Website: walmart
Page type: address-validator
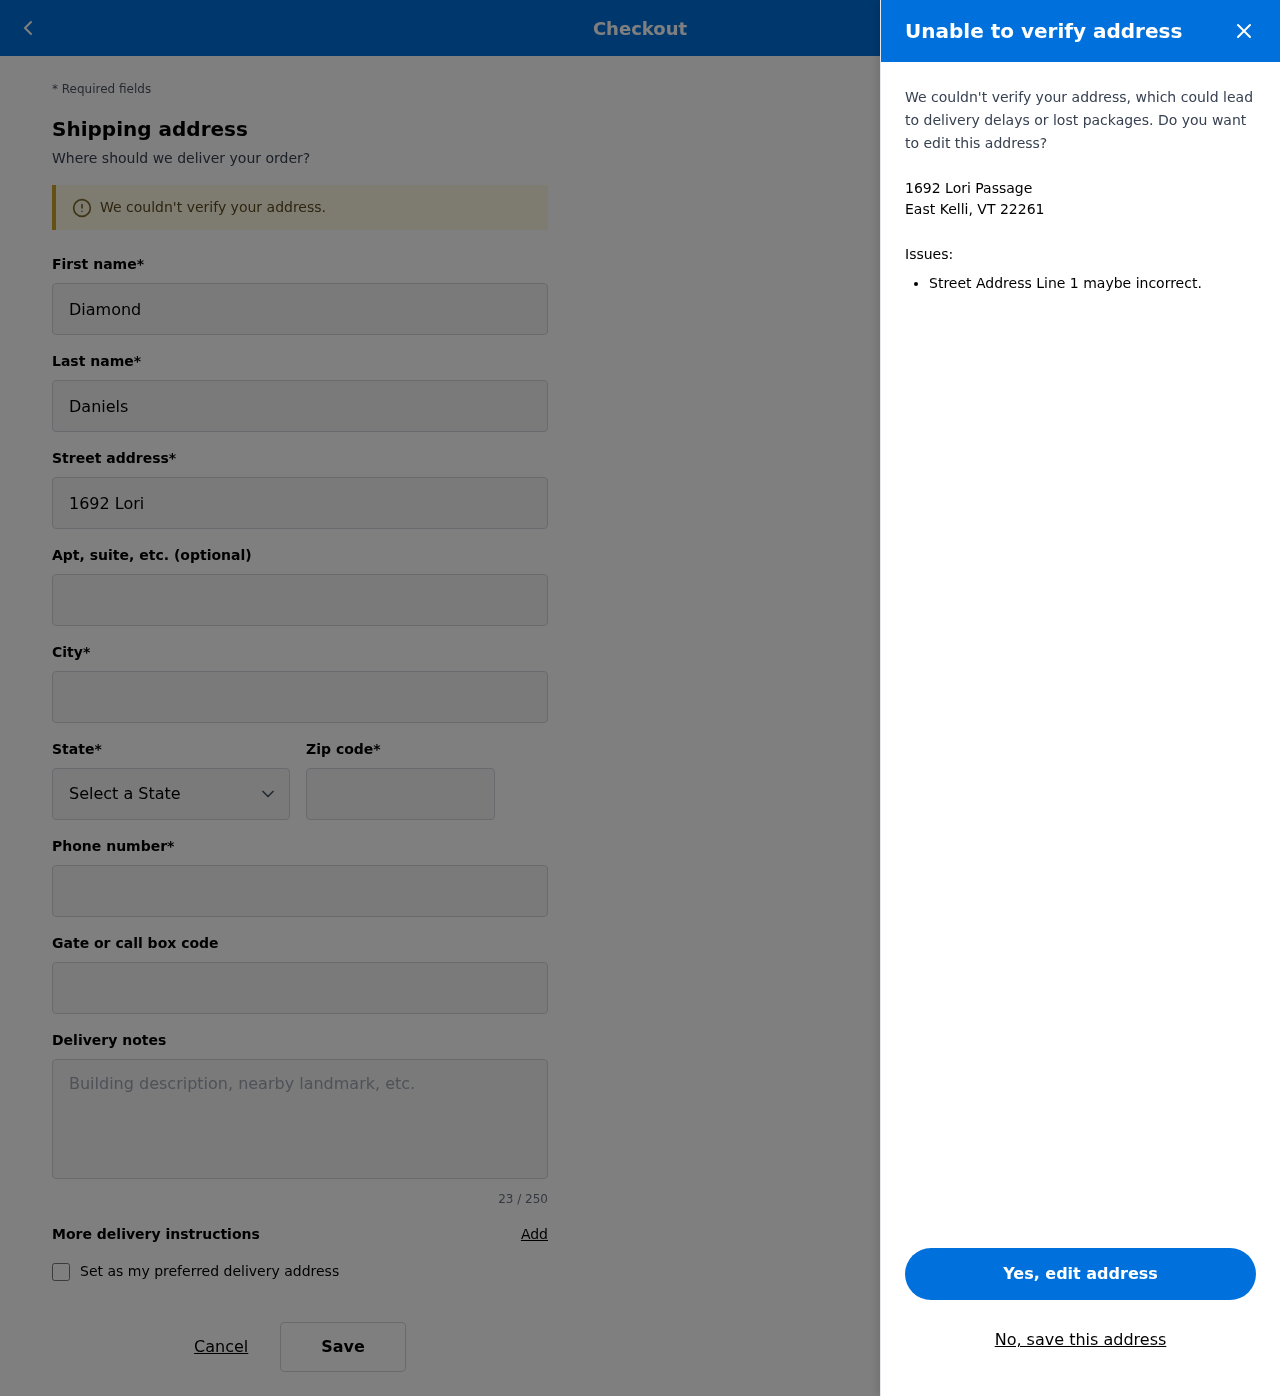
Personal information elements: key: PII_CITY_STATE_ZIP
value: East Kelli, VT 22261
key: PII_DELIVERY_INSTRUCTIONS
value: Place in package locker
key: PII_STATE_ABBR
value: VT
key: PII_STREET
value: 1692 Lori Passage
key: PII_FIRSTNAME
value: Diamond
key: PII_LASTNAME
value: Daniels
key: PII_CITY
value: East Kelli
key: PII_POSTCODE
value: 22261
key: PII_PHONE
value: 2147162190
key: PII_SECURITY_CODE
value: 63UA